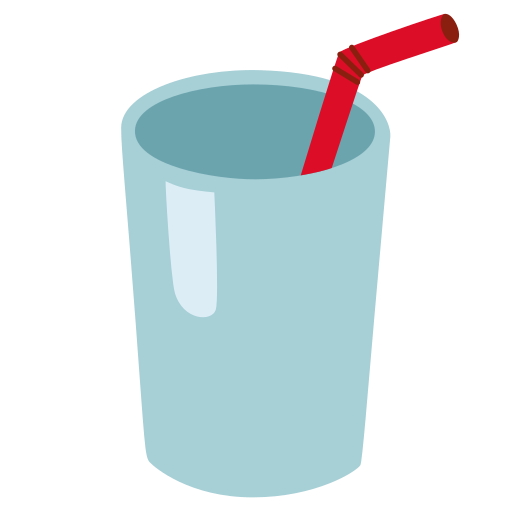
Emoji: 🥤